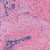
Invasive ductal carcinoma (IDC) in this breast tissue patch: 1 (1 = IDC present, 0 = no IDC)